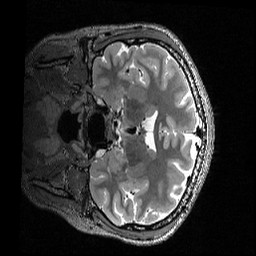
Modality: T2w
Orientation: coronal
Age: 22
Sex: female
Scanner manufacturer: siemens
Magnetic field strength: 3 T
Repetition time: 3.2 s
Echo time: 0.56 s